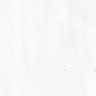
Metastatic tissue present: no